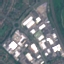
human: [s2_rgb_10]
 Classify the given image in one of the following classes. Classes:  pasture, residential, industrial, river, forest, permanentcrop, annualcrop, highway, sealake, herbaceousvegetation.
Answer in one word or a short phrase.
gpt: Industrial